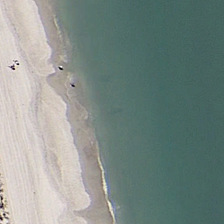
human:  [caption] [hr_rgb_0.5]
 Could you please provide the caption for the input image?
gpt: a pedestrian are on the shore of the sea .

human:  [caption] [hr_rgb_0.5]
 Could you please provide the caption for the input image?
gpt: sea water in the wind set off layers of white spray .

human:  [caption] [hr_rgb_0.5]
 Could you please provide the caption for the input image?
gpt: yellow beach is near a piece of green ocean .

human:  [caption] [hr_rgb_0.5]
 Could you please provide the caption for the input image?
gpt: yellow beach is near a piece of green ocean .

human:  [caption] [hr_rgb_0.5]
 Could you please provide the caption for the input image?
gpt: sea water in the wind set off layers of white spray .